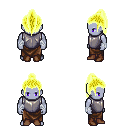
a pixel art fantasy rpg character, male body template, dark elf, purple skin, steel chest armor, robe skirt, gold long topknot hairstyle, white cloth bandages, brown shoes, four views (front, back, left, right), 2x2 character sprite sheet, small pixel art, hard edges, no anti-aliasing